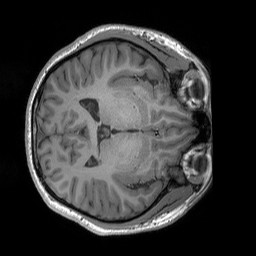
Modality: T1w
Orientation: axial